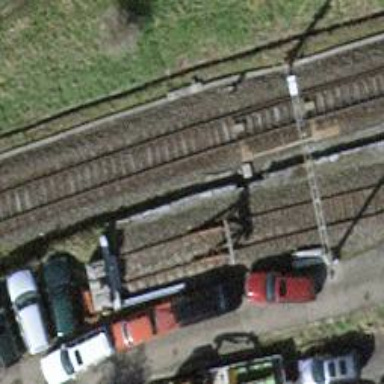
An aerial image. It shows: Railway buffer stop.